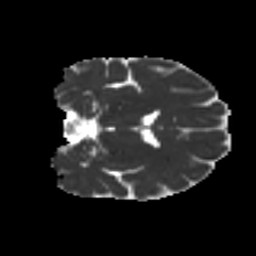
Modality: MD
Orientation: coronal
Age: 29
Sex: female
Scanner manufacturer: ge
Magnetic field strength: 3 T
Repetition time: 7.8 s
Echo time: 0.0606 s